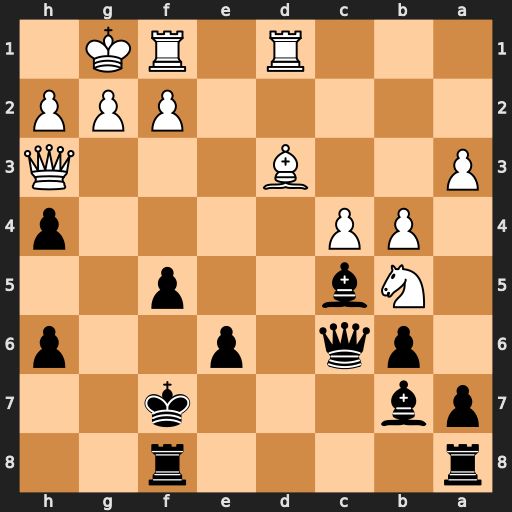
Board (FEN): r4r2/pb3k2/1pq1p2p/1Nb2p2/1PP4p/P2B3Q/5PPP/3R1RK1
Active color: b
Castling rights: -
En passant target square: -
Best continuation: Rg8 Be4 Qxe4